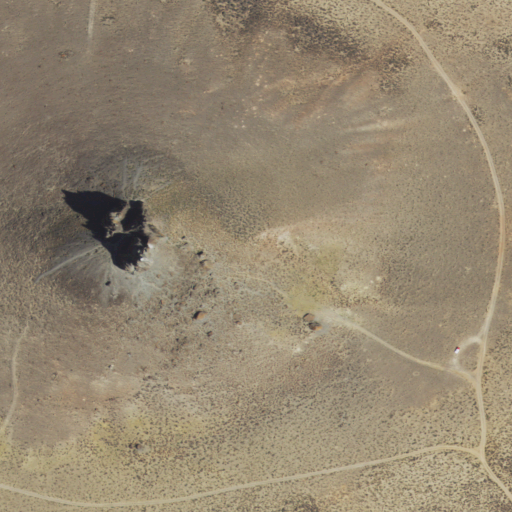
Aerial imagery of mountain in Wyoming named Boars Tusk containing only shrub